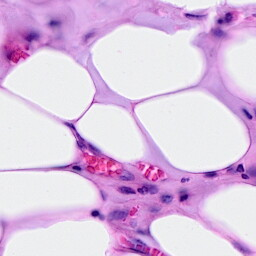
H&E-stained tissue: Breast